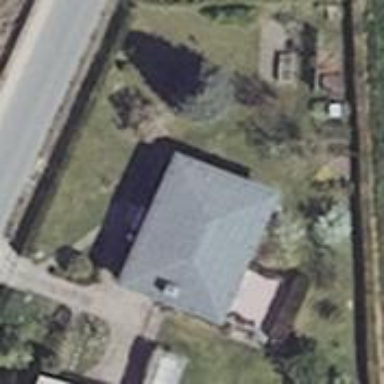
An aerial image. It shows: Simple and straightforward house.